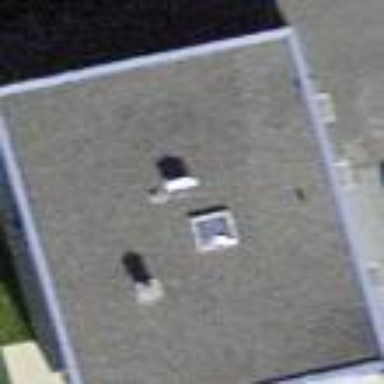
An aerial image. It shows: Building with flat roof.